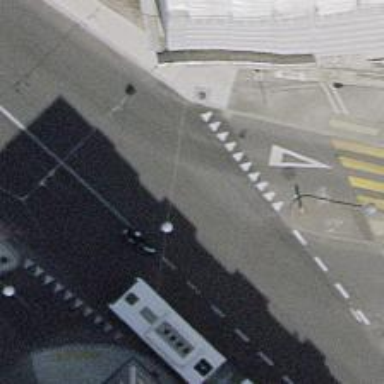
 bus lane on the left and bus-bicycle shared lane on the left."